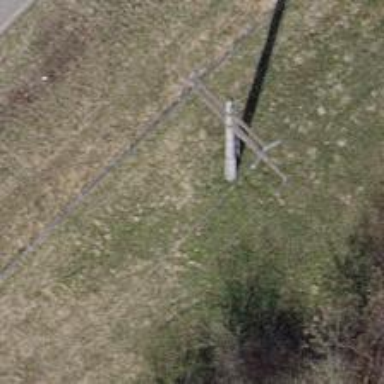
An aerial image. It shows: Concrete power pole.